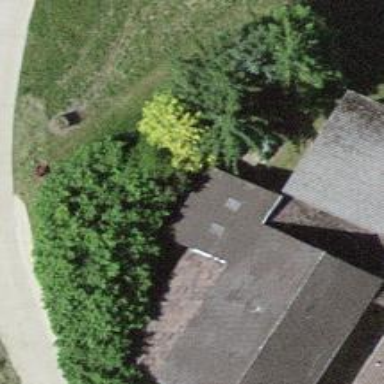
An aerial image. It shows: Barn.